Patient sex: M
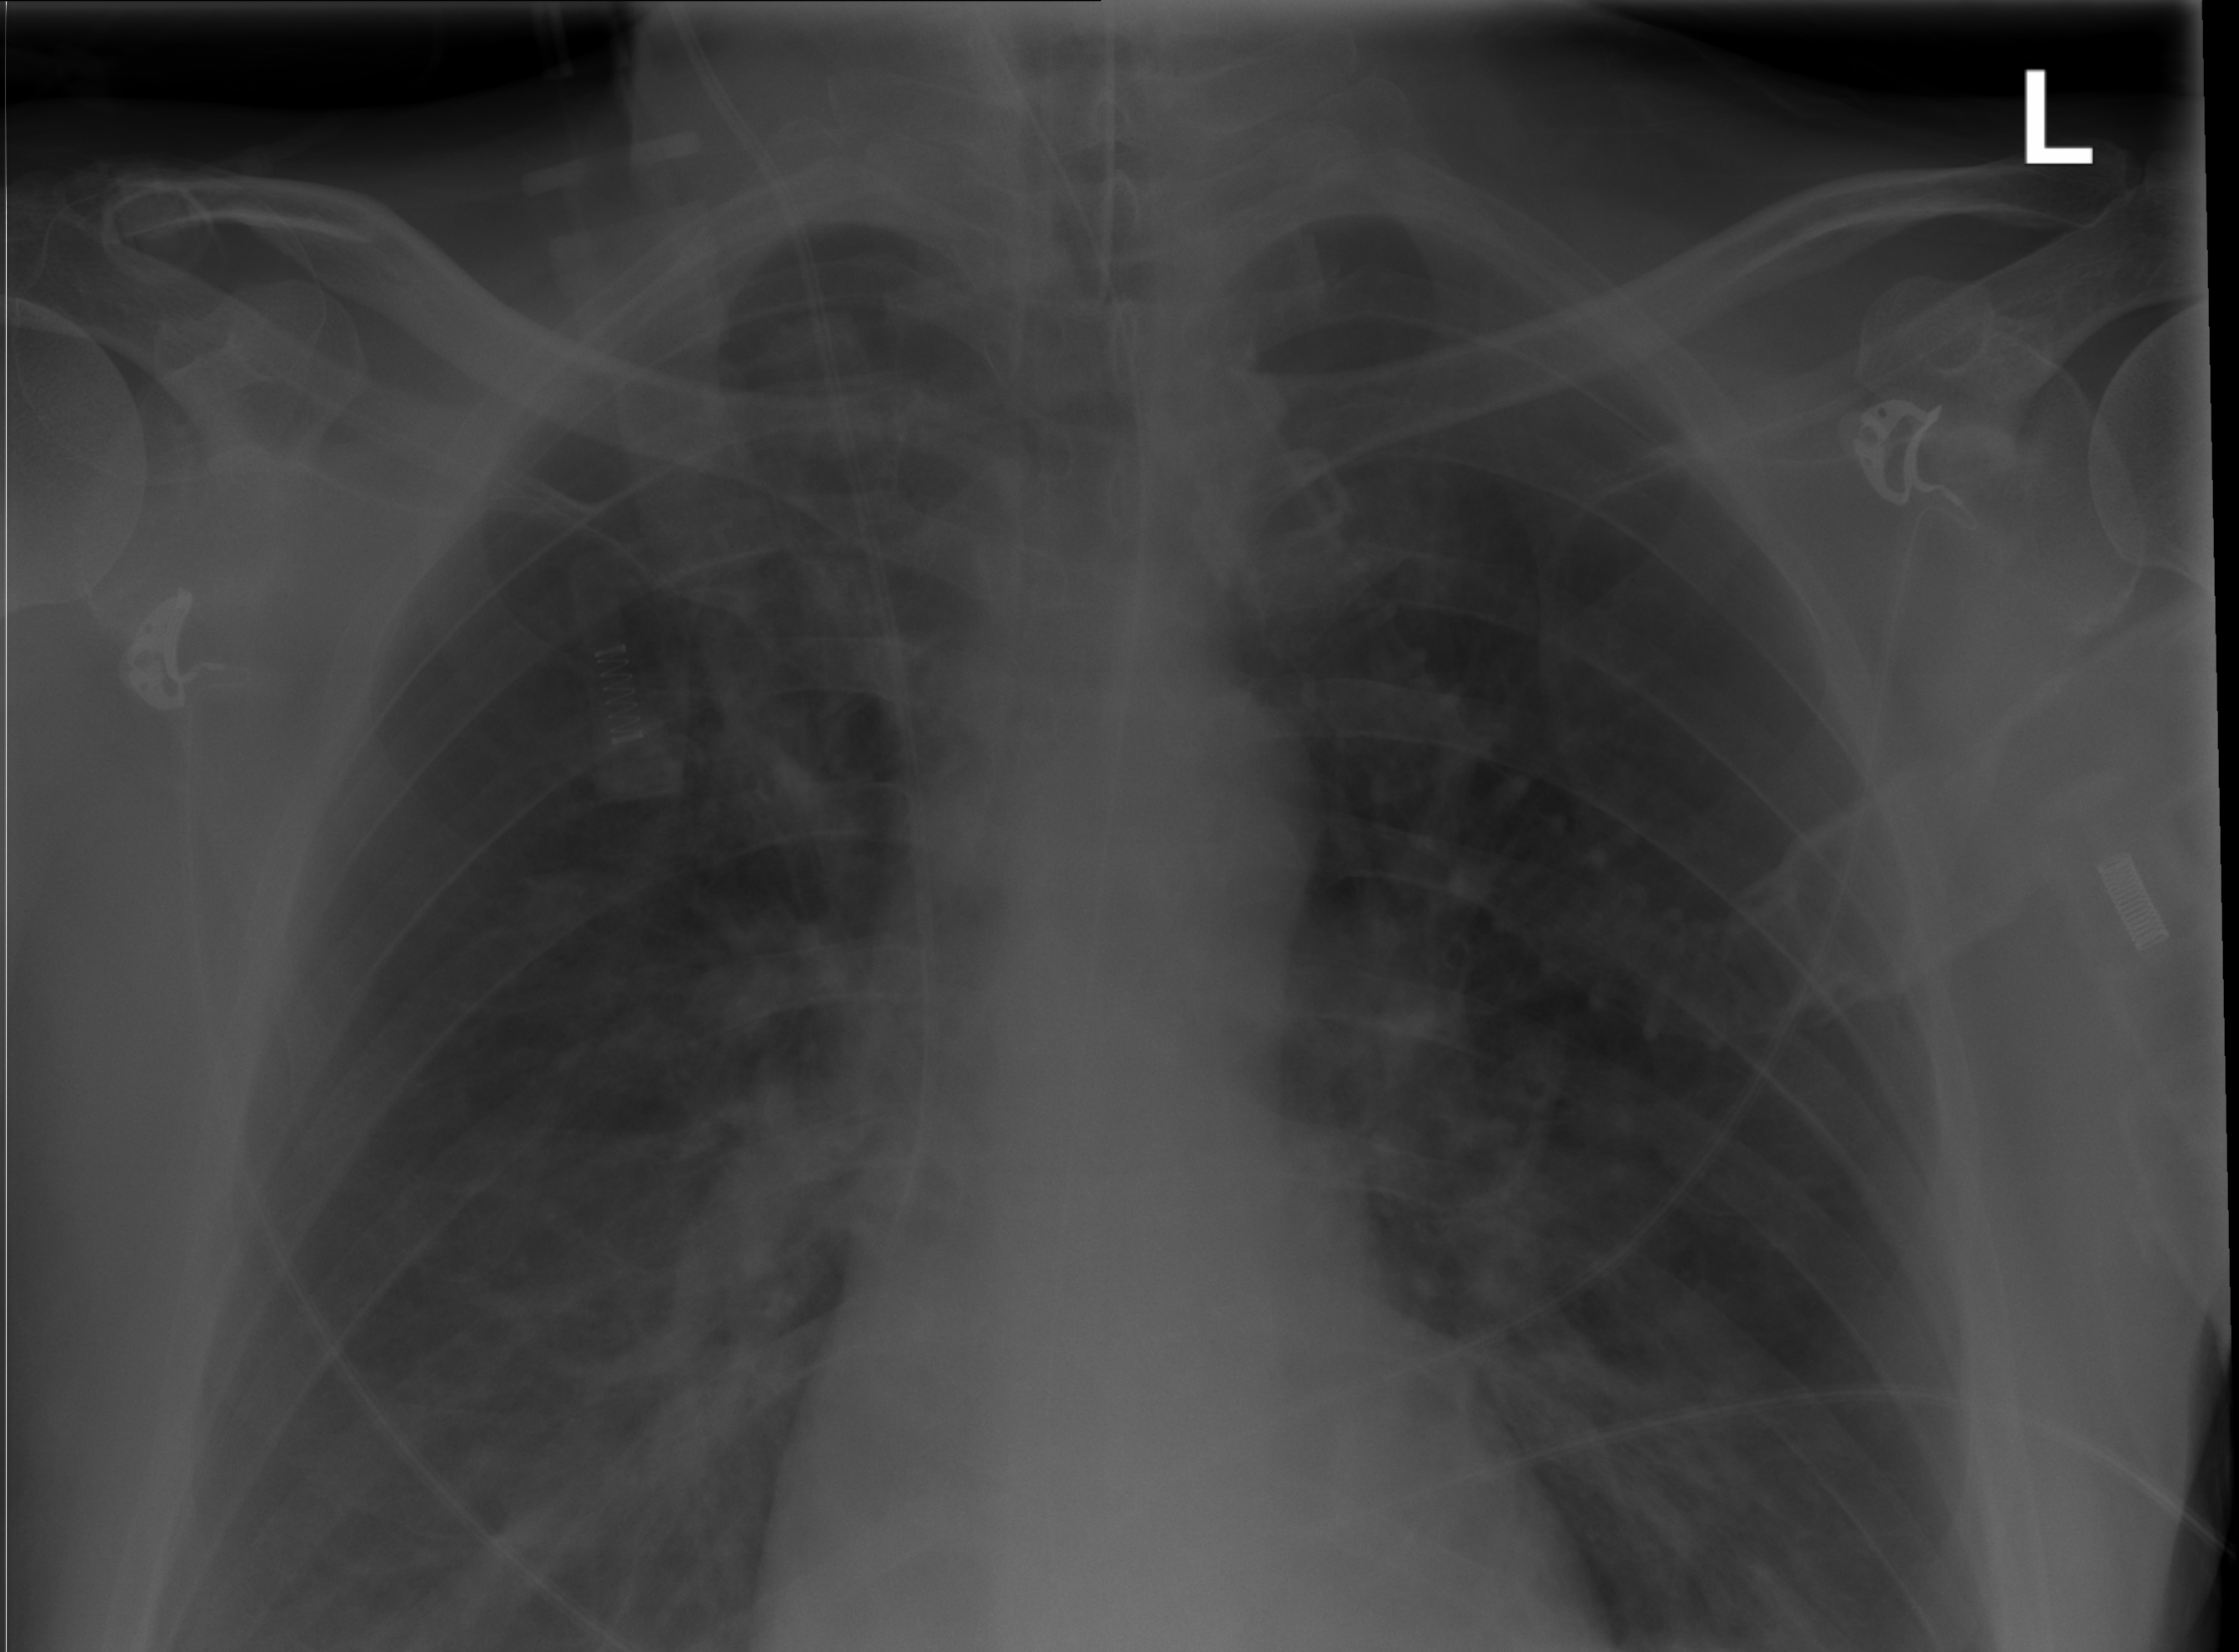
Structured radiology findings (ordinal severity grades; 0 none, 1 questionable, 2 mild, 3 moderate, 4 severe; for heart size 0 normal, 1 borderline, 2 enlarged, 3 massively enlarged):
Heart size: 0
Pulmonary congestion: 0
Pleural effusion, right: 0
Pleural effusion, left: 0
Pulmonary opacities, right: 1
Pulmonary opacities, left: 1
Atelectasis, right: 0
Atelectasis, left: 0